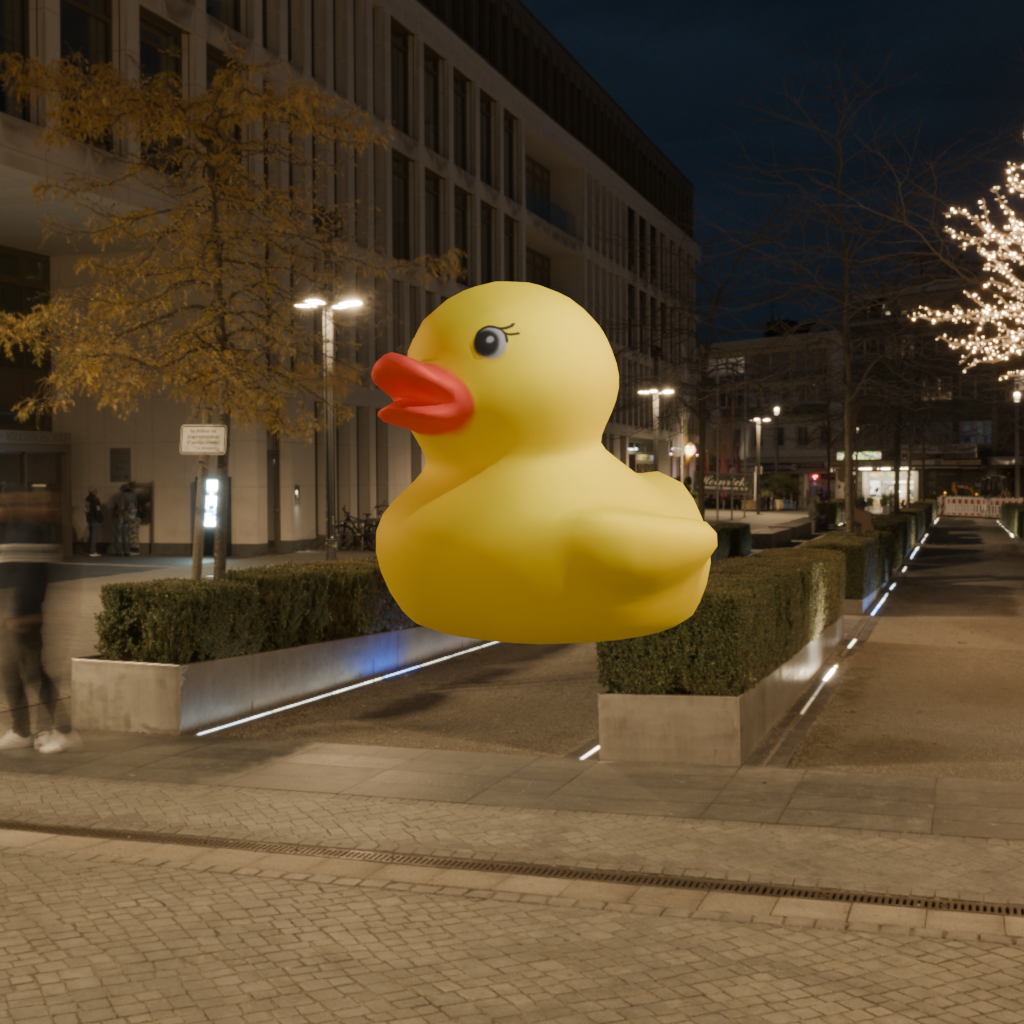
an image of a yellow rubber duck seen from <front_left> in a city square with illuminated trees at night.